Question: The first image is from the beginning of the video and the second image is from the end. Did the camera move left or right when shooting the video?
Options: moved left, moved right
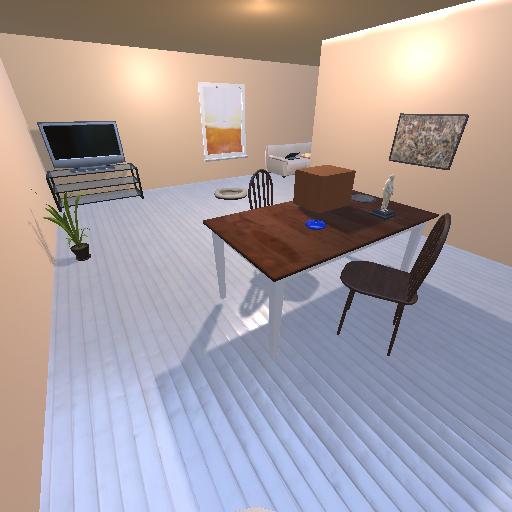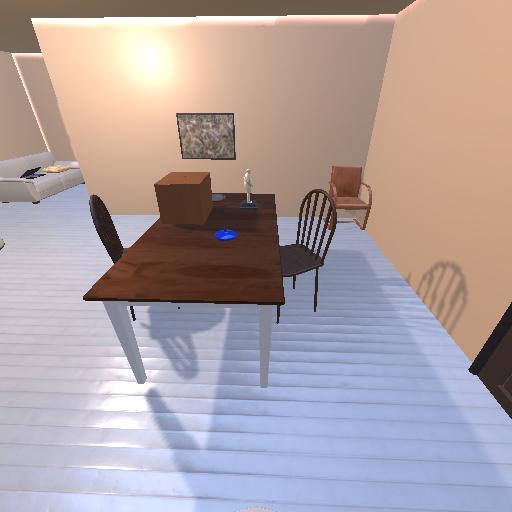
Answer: moved left